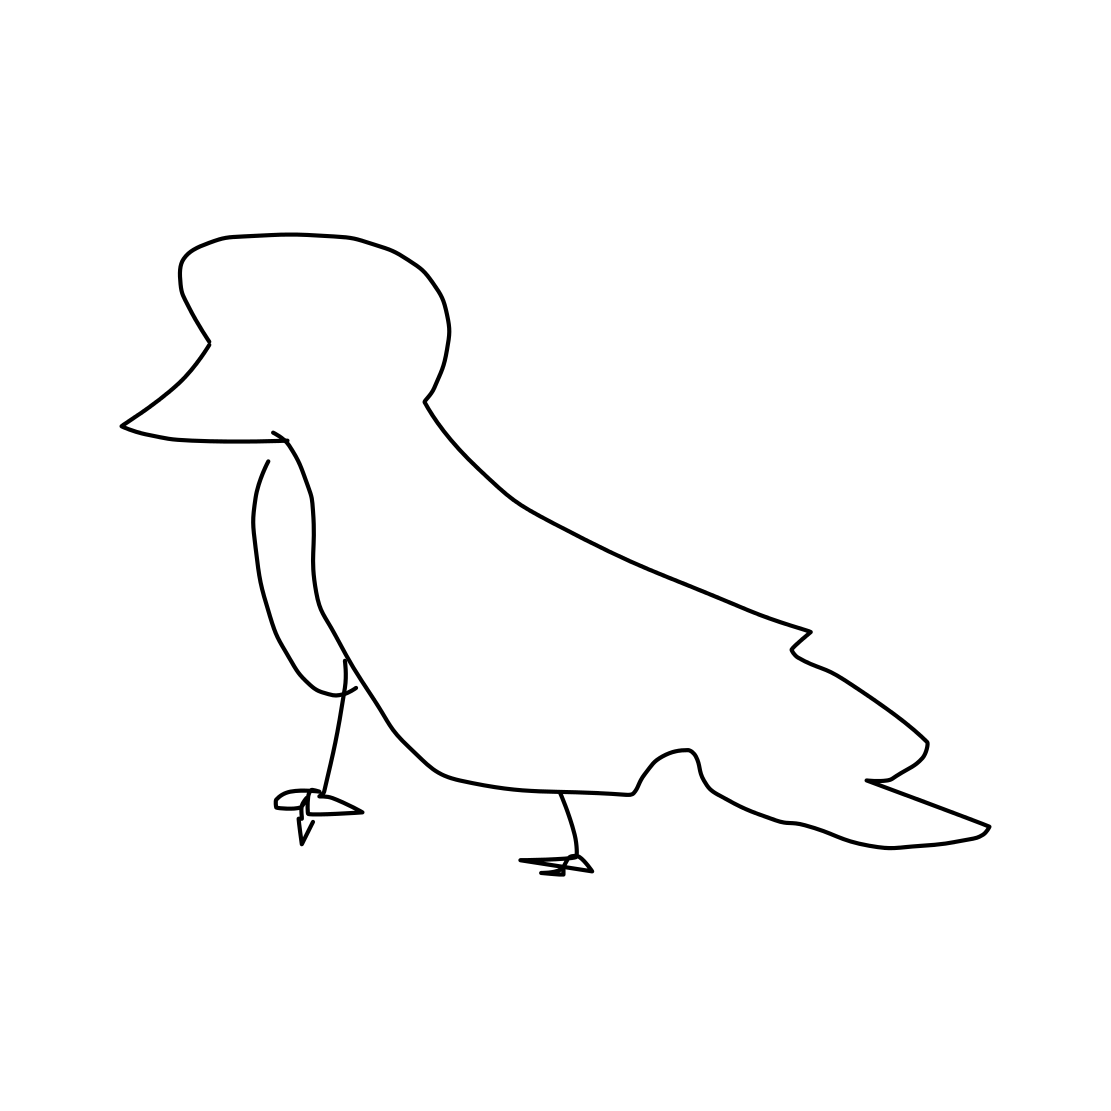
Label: pigeon